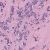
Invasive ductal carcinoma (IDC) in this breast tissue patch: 1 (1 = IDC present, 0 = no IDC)